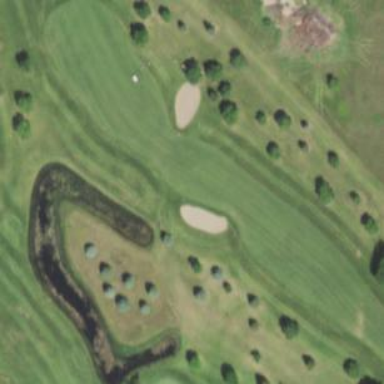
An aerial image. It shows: Water hazard in golf course. The hazard is natural water feature.